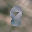
Label: 8